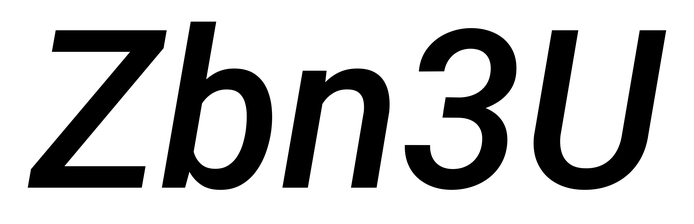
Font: Roboto-Italic_Medium_Italic